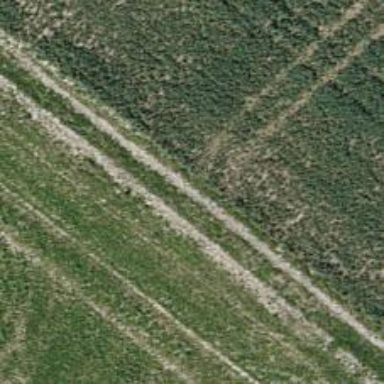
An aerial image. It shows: Grass track with grade3 track type.